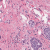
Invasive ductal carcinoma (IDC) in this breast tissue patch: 0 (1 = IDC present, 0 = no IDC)